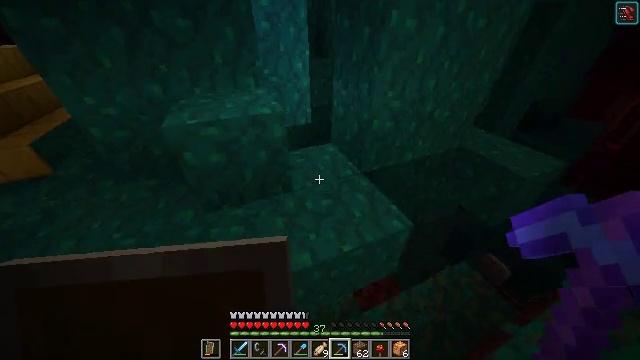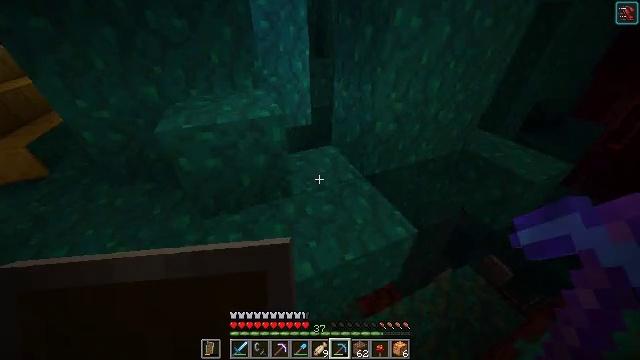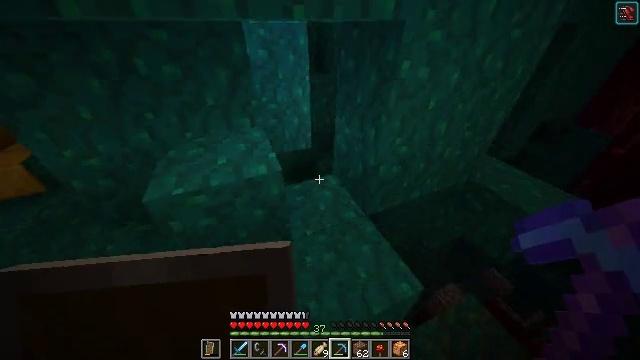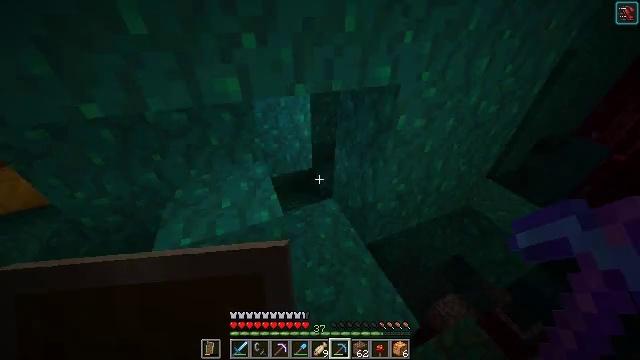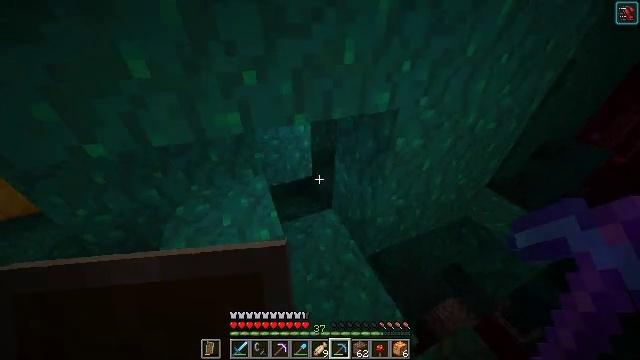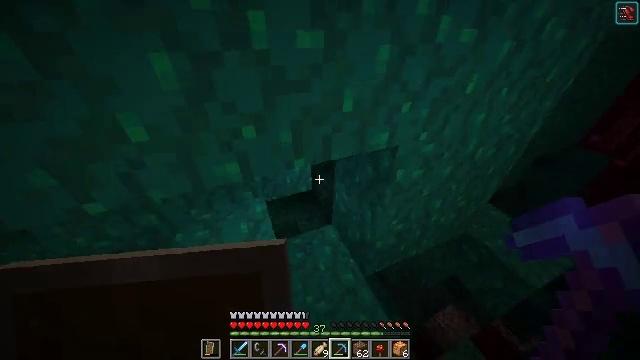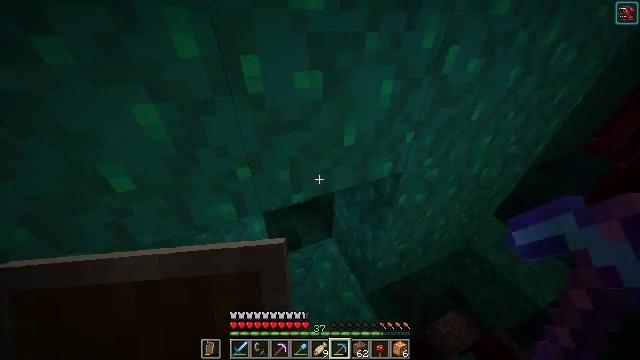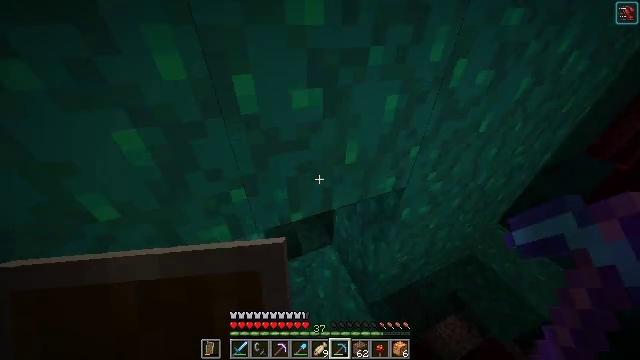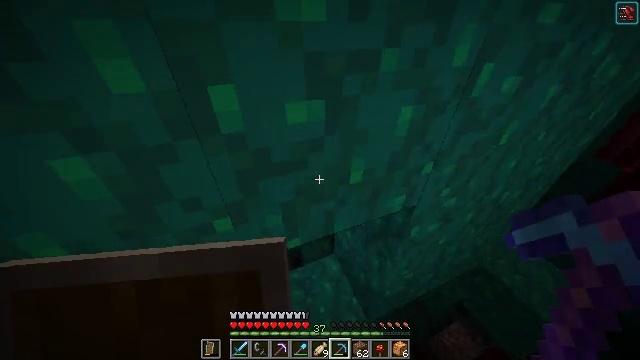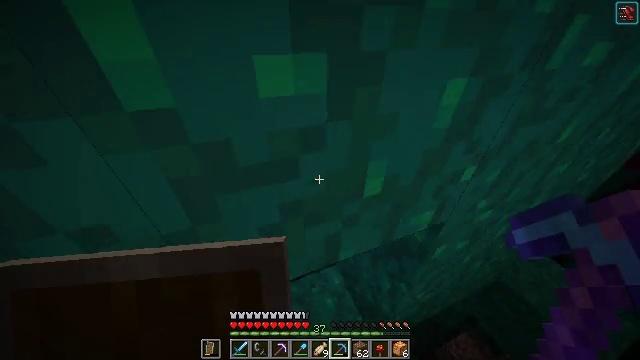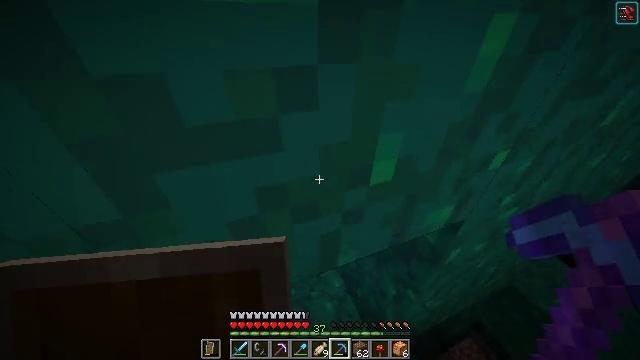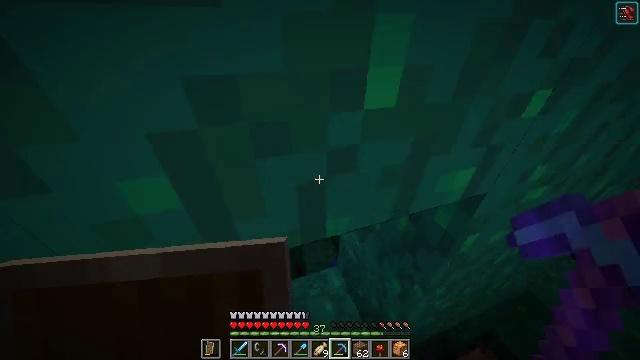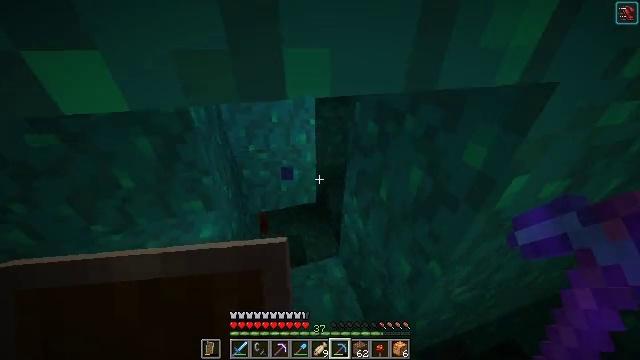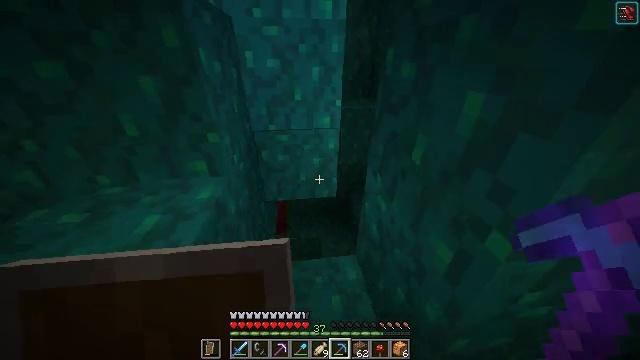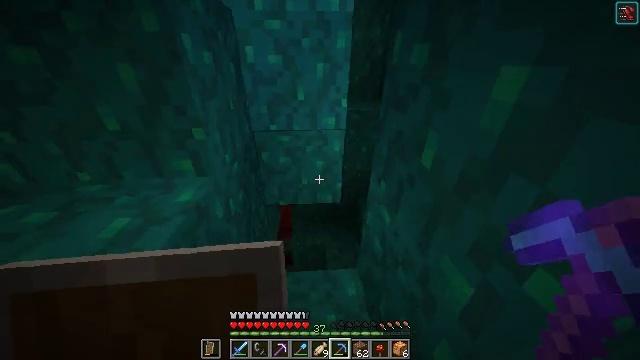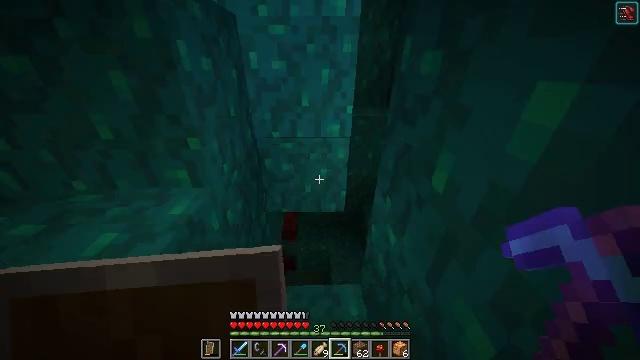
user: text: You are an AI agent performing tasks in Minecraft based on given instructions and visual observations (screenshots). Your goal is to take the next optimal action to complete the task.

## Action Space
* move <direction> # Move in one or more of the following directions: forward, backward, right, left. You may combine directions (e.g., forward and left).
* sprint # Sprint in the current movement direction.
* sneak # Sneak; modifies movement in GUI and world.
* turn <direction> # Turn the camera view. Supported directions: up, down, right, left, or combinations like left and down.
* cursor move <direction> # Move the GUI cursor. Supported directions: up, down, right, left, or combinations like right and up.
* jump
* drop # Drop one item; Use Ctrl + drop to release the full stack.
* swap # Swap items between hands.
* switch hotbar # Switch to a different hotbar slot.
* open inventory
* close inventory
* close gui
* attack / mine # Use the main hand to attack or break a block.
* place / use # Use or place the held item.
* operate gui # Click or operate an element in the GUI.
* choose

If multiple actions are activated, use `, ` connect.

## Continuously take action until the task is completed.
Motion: motion action
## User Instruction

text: Mine the shroomlight block.
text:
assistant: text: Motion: move forward
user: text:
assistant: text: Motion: move forward, jump
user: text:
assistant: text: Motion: move forward, jump
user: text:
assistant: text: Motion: move forward, jump
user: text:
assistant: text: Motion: move forward
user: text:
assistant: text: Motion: move forward
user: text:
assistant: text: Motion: move forward
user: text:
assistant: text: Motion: move forward
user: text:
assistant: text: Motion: move forward
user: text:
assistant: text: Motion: move forward
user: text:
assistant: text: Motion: move forward, turn left
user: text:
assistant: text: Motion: move forward, turn left and up
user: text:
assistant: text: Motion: move forward, turn left and up
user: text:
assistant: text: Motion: move forward, turn left and up
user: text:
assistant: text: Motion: move forward, turn left
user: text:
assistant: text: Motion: move forward, turn left and up
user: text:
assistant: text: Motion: move forward, turn left and up
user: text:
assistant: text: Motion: turn left and up
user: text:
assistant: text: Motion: turn left and up
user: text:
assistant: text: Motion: turn left and up
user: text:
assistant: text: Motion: turn left and up
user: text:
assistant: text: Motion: turn left and up
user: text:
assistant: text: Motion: turn left and up
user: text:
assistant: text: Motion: turn left and up
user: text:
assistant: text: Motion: turn left and up
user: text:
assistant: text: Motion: turn left and up
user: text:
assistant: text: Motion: turn up
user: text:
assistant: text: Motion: turn right and up
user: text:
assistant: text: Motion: turn right and up
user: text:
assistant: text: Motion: no_op